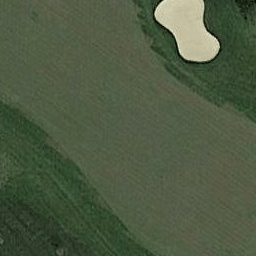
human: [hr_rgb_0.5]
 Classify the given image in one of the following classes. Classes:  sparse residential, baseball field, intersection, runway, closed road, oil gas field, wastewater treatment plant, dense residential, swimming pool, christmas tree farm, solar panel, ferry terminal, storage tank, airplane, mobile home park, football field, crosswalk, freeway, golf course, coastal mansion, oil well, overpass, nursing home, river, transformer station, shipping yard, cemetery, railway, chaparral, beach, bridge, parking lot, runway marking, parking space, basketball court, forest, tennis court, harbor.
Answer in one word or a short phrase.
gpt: golf course